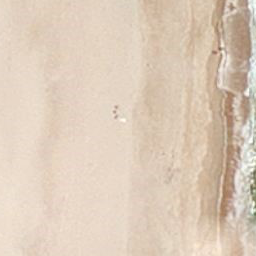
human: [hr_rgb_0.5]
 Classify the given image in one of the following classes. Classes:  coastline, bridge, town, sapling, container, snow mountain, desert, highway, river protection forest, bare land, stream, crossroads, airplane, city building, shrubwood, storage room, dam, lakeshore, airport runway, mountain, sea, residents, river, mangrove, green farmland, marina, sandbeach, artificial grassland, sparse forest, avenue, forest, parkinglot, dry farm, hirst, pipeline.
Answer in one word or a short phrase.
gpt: sandbeach